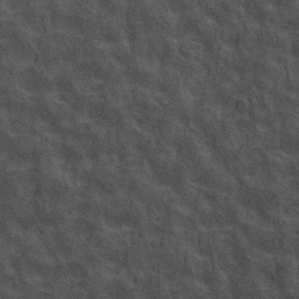
Label: frost